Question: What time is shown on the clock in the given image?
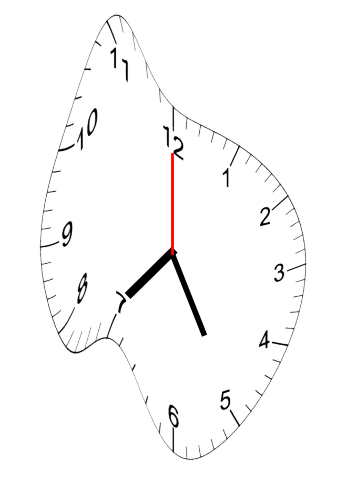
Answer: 07:25:00